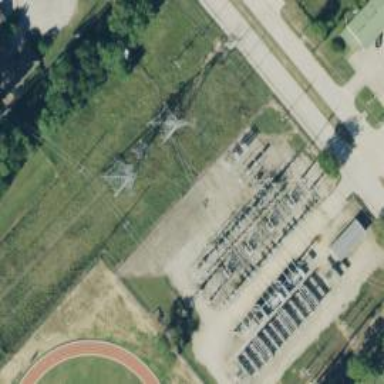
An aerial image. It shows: Switch used for power control.